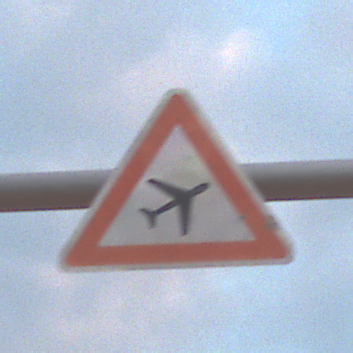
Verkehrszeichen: FlugbetriebLinks
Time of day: SunriseSunset
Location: Outdoor (Nature)
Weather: PartlyCloudy
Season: NotSpecified
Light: Natural